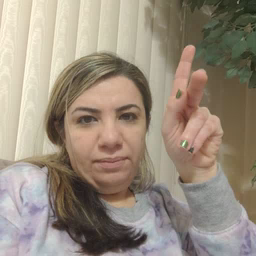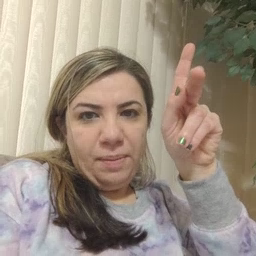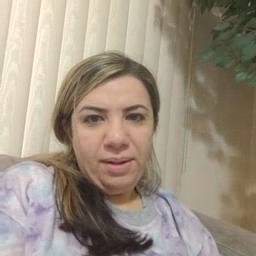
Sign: person